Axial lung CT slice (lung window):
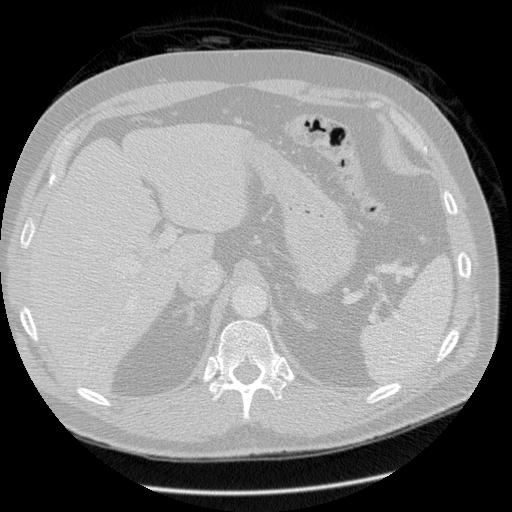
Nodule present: no